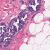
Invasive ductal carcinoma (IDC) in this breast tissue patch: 0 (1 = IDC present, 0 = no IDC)